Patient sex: F
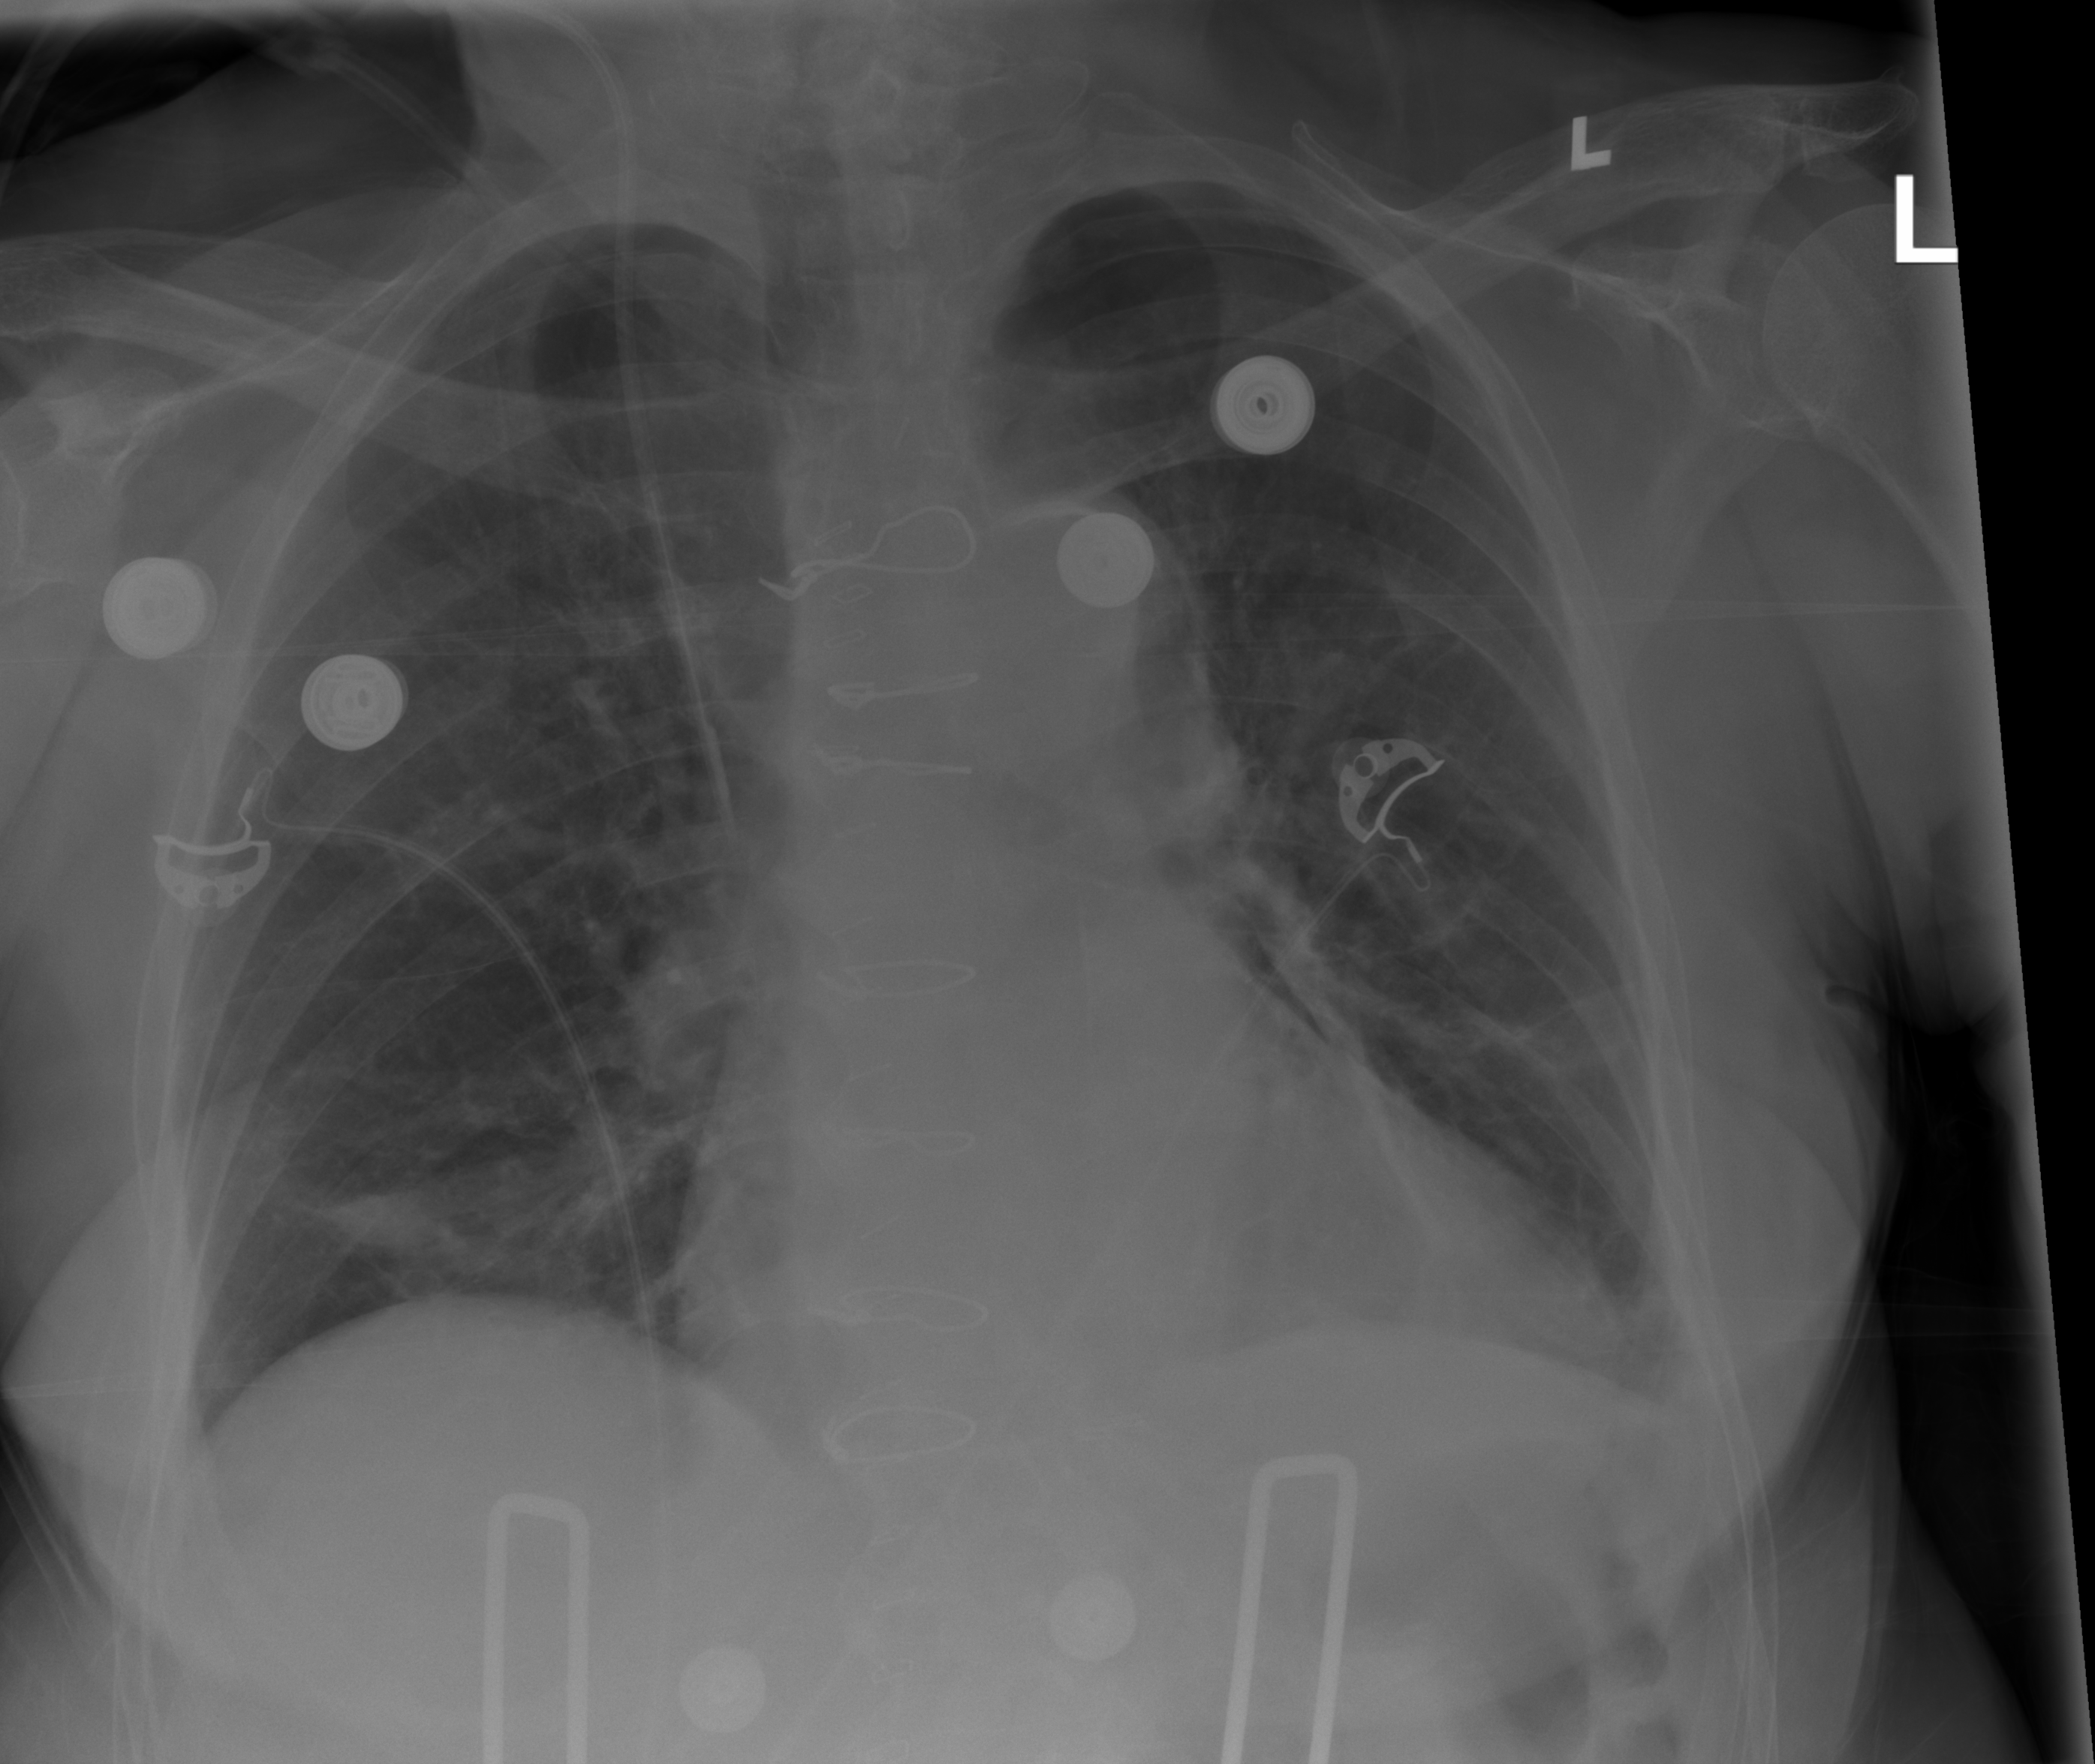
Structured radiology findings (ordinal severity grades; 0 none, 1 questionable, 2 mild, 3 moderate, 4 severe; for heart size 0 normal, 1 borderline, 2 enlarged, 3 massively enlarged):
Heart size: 2
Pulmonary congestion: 0
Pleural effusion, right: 0
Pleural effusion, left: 1
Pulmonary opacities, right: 0
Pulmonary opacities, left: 0
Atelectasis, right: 2
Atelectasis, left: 2